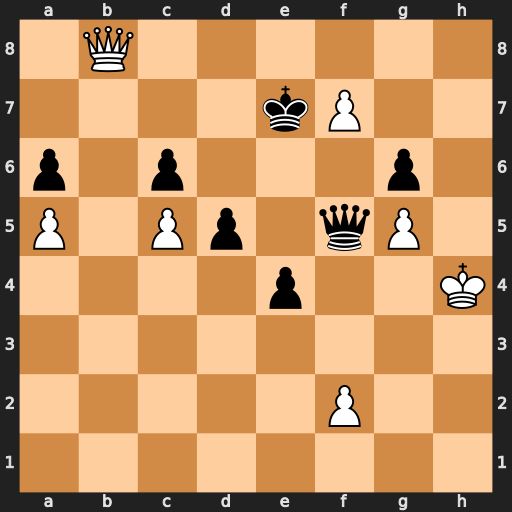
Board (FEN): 1Q6/4kP2/p1p3p1/P1Pp1qP1/4p2K/8/5P2/8
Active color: w
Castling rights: -
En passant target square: -
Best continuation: Qe8#